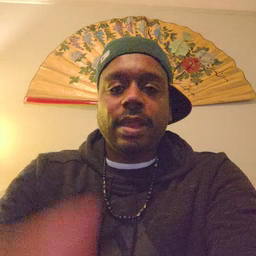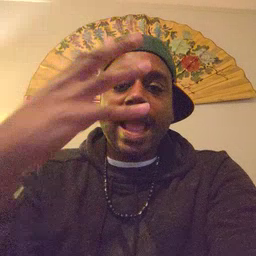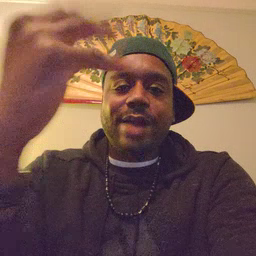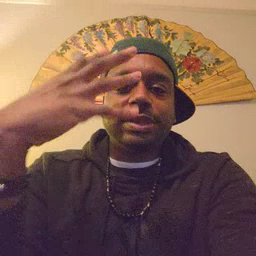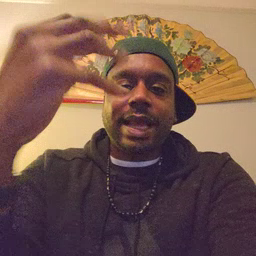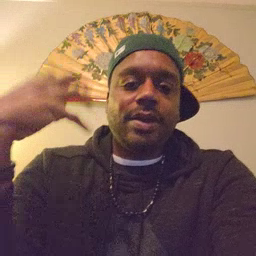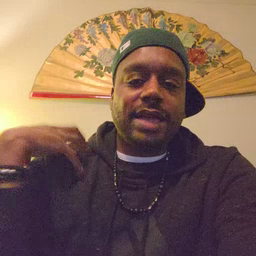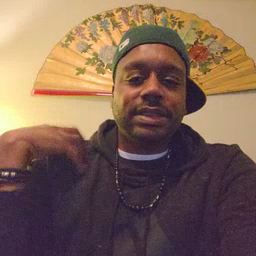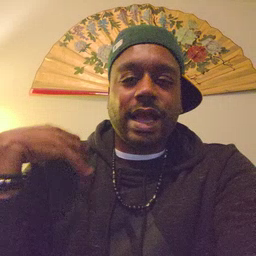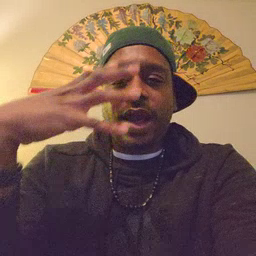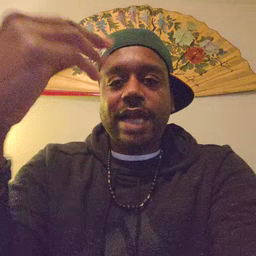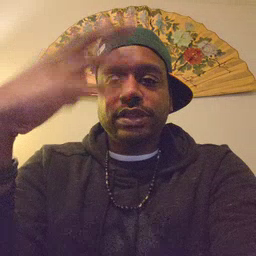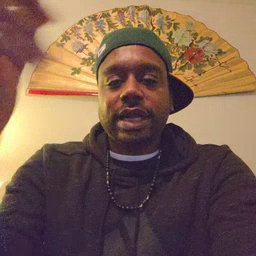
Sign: outside